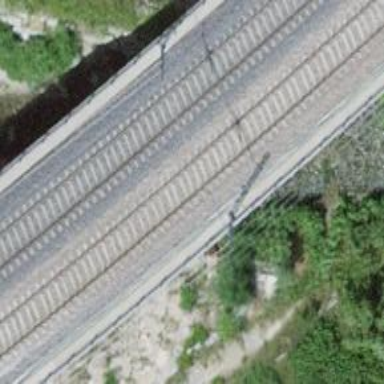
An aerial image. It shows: Railway bridge with electrified tracks and single contact line.